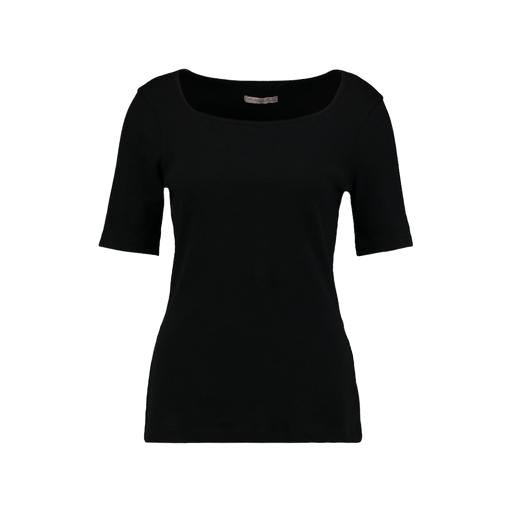
black petite boat-neck t-shirt only macy, black t-shirt basique jersey, black boat neck t-shirt, white background